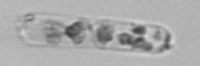
Label: Cerataulina_pelagica